Question: How to add sections to NSCollectionView?

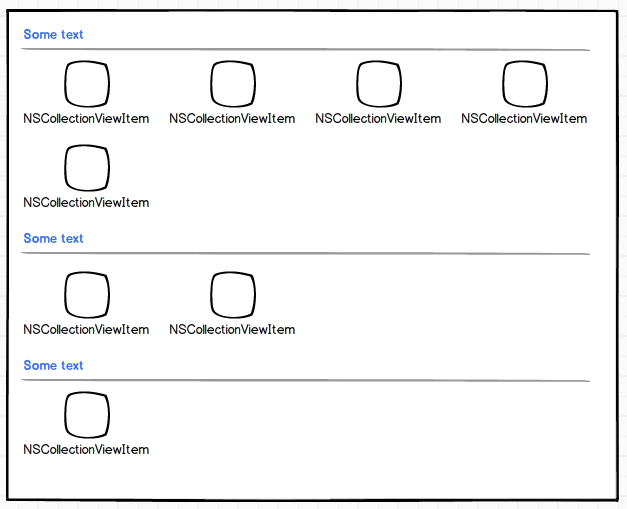
Answer: The <URL>.